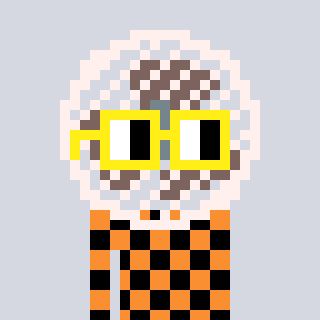
a pixel art character with square yellow glasses, a fan-shaped head and a orange-colored body on a cool background